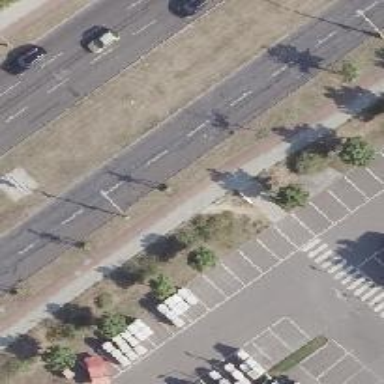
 classified as secondary road. It is dual carriageway."